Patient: sex F, age 60
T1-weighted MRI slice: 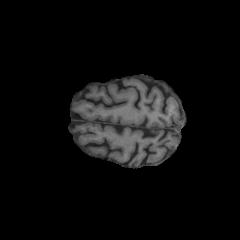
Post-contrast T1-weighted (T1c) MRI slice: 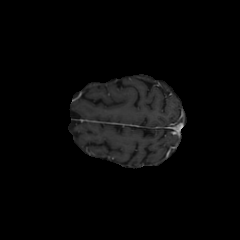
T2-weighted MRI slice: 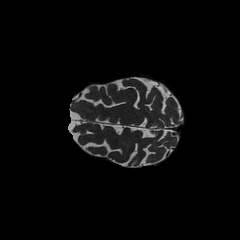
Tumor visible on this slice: yes
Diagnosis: Glioblastoma, IDH-wildtype
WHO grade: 4